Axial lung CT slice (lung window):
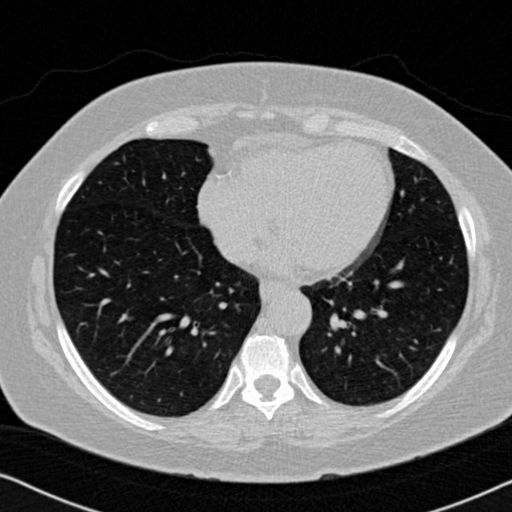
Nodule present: no